Interaction volume radius: 5 \u00c5
Interaction volume height: 20 \u00c5
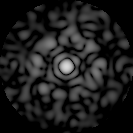
Disorder parameter: 0.8278